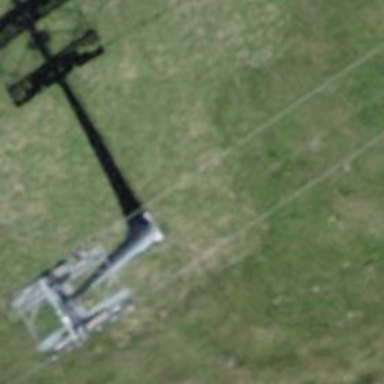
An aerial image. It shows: Pylon used for aerialway.